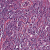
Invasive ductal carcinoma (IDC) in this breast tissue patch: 1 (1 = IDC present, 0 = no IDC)